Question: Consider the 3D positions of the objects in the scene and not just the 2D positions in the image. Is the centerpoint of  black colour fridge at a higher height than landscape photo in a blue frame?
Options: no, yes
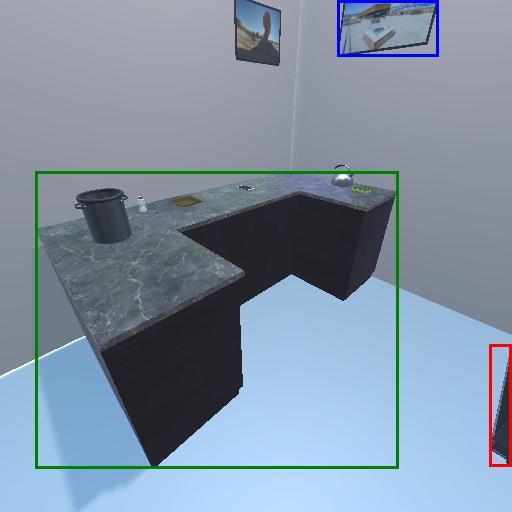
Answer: no